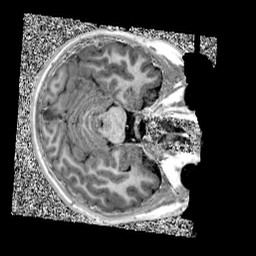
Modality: UNIT1
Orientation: axial
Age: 13
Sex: male
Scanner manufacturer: siemens
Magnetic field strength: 3 T
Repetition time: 4 s
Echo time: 0.00299 s